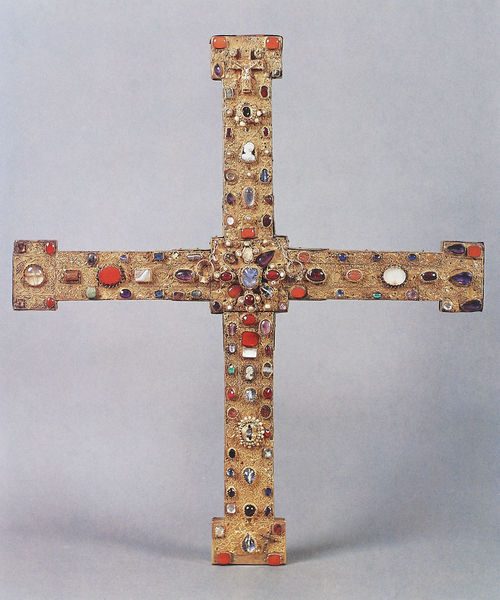
Titel: Osnabrücker Kapitelkreuz
Institution: Osnabrück, Domschatz
Schlagwörter: blau, schwarz, weiss, rot, steine, gold, edelsteine, lila, kreuz, mittelalter, besetzt, edelstein, koralle, fassung, reliquie, mittelalterlich, kostbar, rubin, griechisches kreuz, halbedelsteine, gemme, goldschmiedearbeit, unterschiedlich, orthodox, kruzifixus, lapislazuli, gleichseitig, reichverziert, griechisches kruez